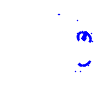
Particle: electron